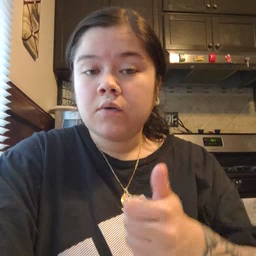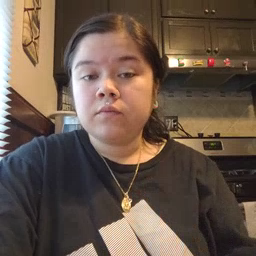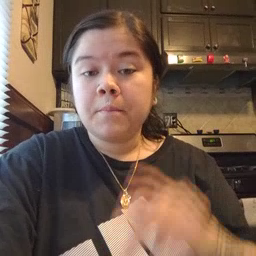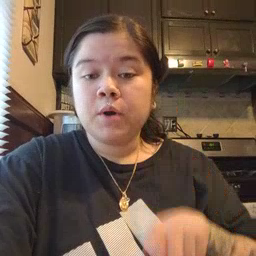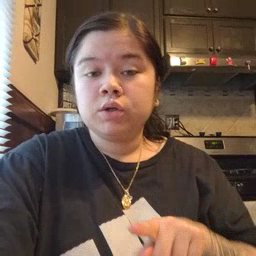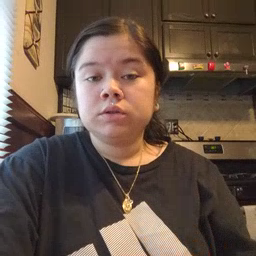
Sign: person